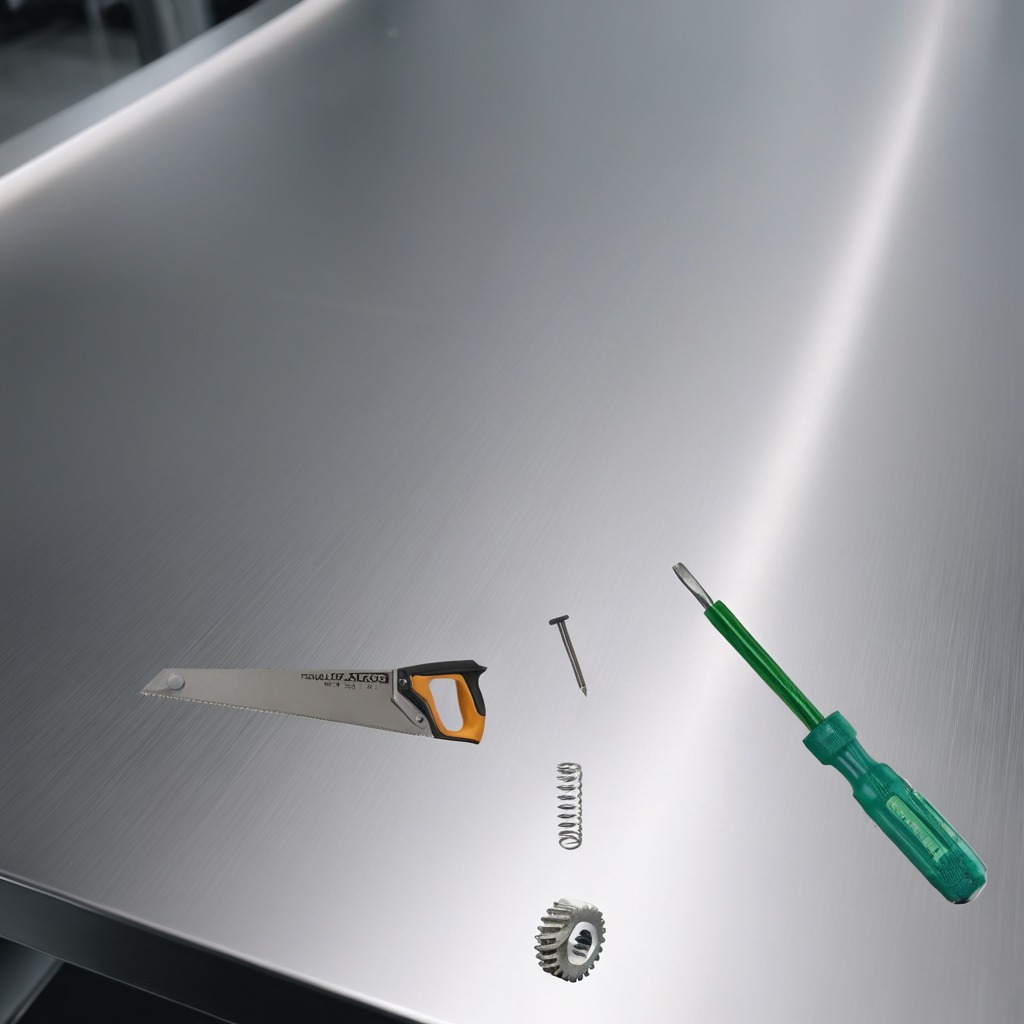
A steel gear with teeth, an iron nail, a coiled metal spring, a handheld metal saw, and a screwdriver are lying on the stainless steel table.